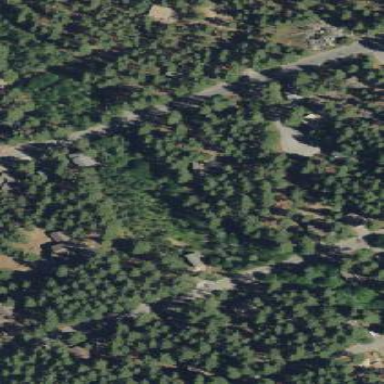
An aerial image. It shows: Evergreen needle-leaved woodland.